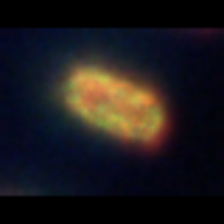
Taxon: Centric
Group: Diatoms